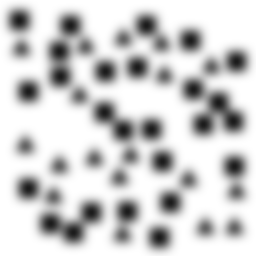
Squares: 26
Triangles: 18
Stars: 0
Total shapes: 44